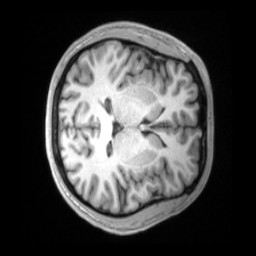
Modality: T1w
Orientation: axial
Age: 23
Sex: male
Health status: ill
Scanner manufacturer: siemens
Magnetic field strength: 3 T
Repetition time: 2.2 s
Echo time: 0.00157 s